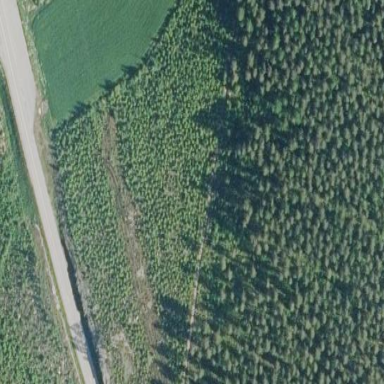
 likely man-made clearing in the landscape."